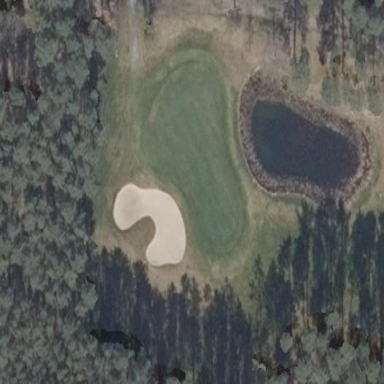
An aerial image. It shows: Golf green.